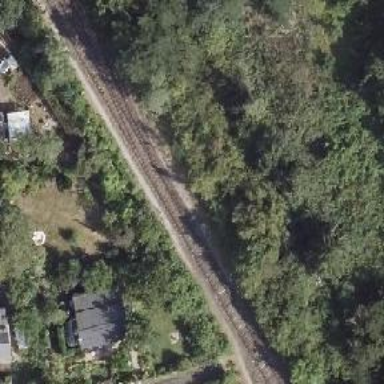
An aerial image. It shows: Railway switch.